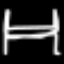
Label: bed